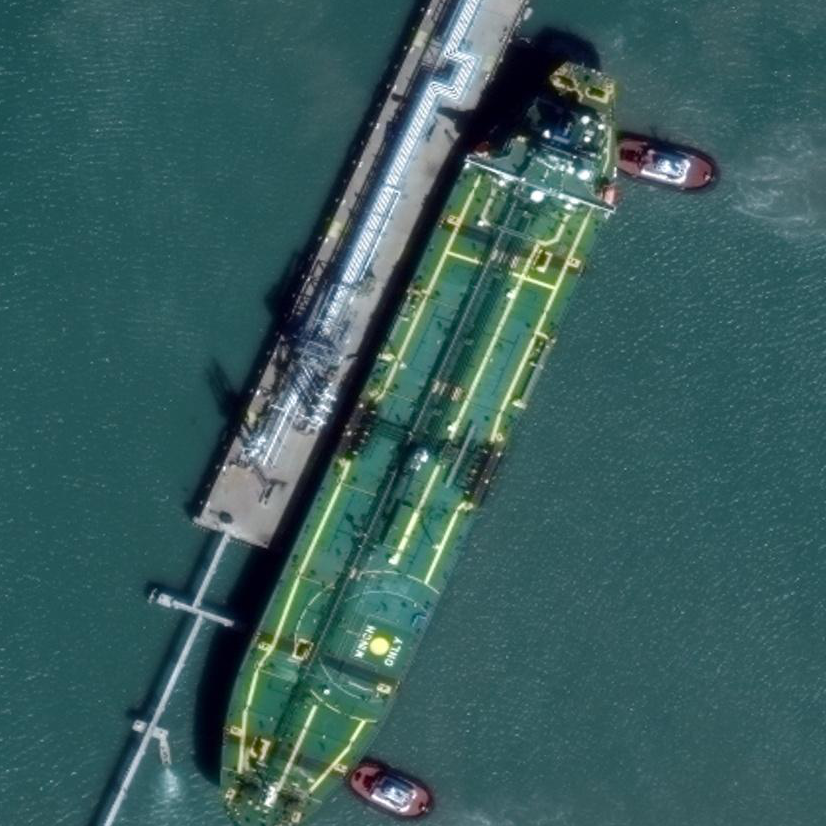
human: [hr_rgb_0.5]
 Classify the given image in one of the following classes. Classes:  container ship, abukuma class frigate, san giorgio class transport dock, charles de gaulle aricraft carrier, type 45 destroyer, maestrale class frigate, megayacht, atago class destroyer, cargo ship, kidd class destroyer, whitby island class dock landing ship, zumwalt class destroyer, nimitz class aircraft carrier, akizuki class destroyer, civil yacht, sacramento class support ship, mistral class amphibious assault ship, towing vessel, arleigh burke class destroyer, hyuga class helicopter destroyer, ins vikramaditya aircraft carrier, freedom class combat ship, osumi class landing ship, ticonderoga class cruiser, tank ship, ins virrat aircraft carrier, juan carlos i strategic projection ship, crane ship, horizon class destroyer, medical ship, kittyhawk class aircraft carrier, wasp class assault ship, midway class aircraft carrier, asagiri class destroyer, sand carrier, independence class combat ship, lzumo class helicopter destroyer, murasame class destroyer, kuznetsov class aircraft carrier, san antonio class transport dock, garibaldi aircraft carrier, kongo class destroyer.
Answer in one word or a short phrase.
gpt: Tank ship